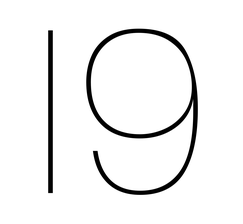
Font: Poppins-Thin